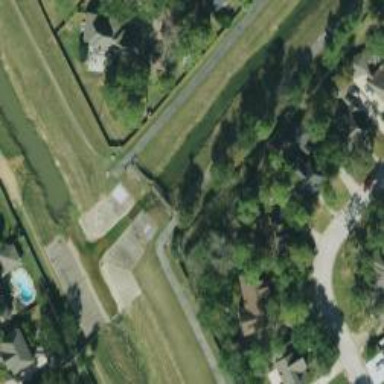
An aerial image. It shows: Culvert tunnel.